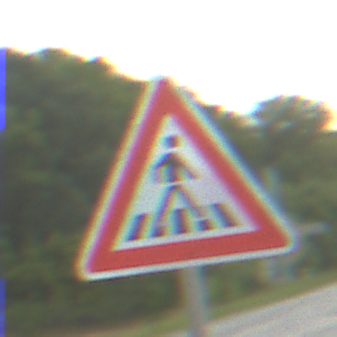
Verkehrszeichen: FussgaengerueberwegLinks
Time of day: SunriseSunset
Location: Outdoor (RoadRail)
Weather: PartlyCloudy
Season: NotSpecified
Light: Natural